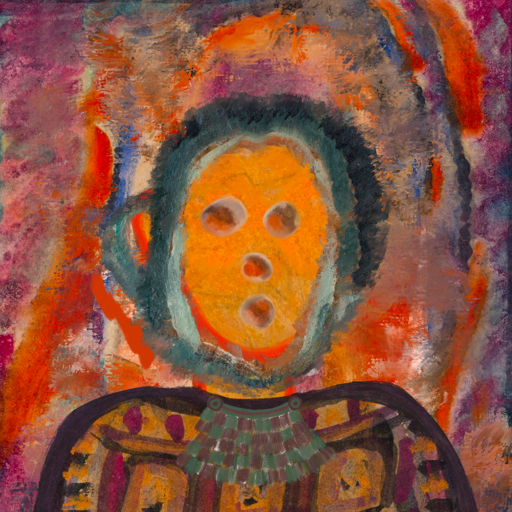
Background: Experience, Head And Neck Front: Sisters, Face Front: Rupkatha, Bust: Doll, Hair Front: Boggyland, Head Accessory: Blank, Second Necklace: After_Raid, Necklace: Blank, Baby: Blank